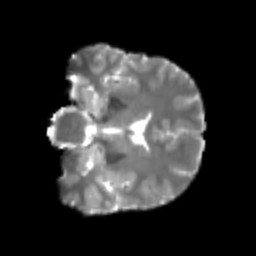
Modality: T2w
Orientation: coronal
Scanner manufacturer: siemens
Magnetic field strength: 3 T
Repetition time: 4 s
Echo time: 0.0594 s